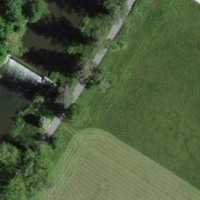
EUNIS habitat code: 25
Species observed at this site:
Phylloscopus collybita
Centaurea scabiosa
Cardamine pratensis
Alopochen aegyptiaca
Aix galericulata
Equisetum arvense
Sambucus nigra
Carduelis carduelis